Interaction volume radius: 10 \u00c5
Interaction volume height: 15 \u00c5
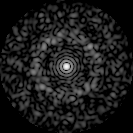
Disorder parameter: 0.8212